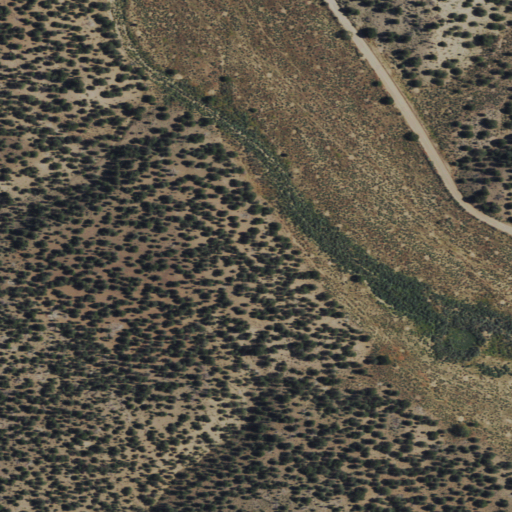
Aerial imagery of plain(s) in Nevada named Prohibition Flat containing shrub and evergreen forest